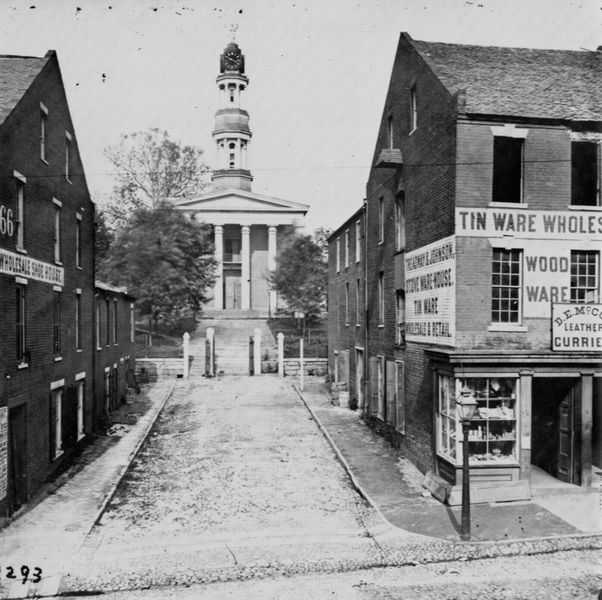
Titel: Das Gericht in Petersburg
Künstler: Mathew B. Brady
Schlagwörter: himmel, weiß, landschaft, stadt, fenster, grau, laterne, schaufenster, schwarz, strasse, säulen, dach, gebäude, haus, schnee, weg, architektur, bild, häuser, kirche, england, turm, schrift, ansicht, fassaden, gasse, geschäft, pflaster, amerika, laden, werbung, treppe, uhr, stufen, pfosten, foto, fotografie, photographie, schild, bürgersteig, schwarz-weiß, schilder, reklame, photo, glocke, portikus, tempel, usa, westen, athen, turmuhr, irche, hausnummer, gehsteige, washington, store, eckladen, 293, tzkirche, straße fotografie